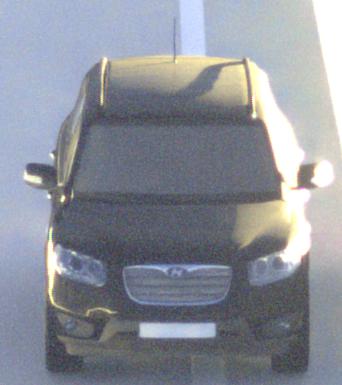
Make: Hyundai
Model: Santa Fe 2.4
Detailed model: Santa Fe (CM)
Model produced from: 2010/01
Model produced until: 2012/09
Doors: 5
Color: black
Road condition: dry road
Daytime: sunrise or sunset
Contrast: high contrast